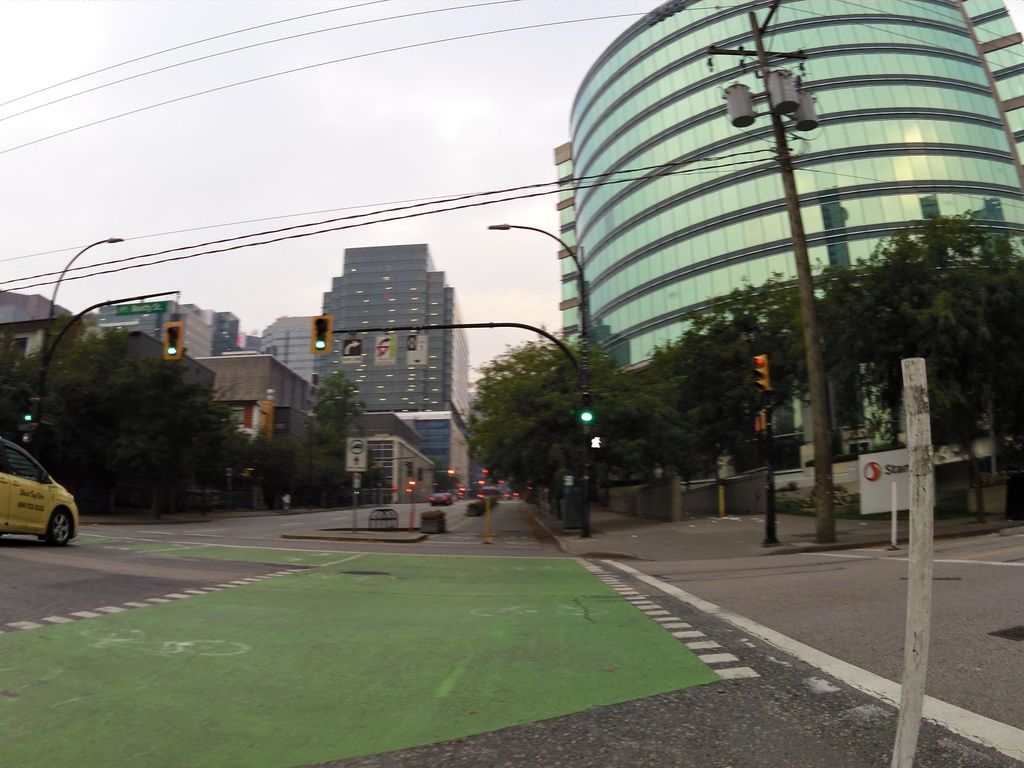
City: vancouver